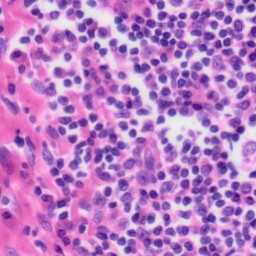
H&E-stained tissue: Tonsil